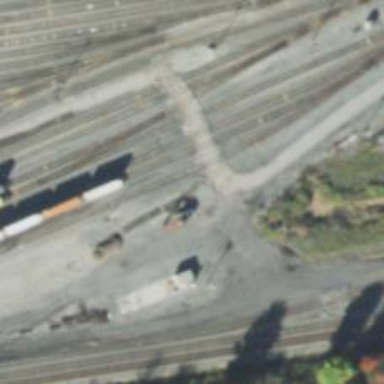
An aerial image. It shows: Railway yard in service.